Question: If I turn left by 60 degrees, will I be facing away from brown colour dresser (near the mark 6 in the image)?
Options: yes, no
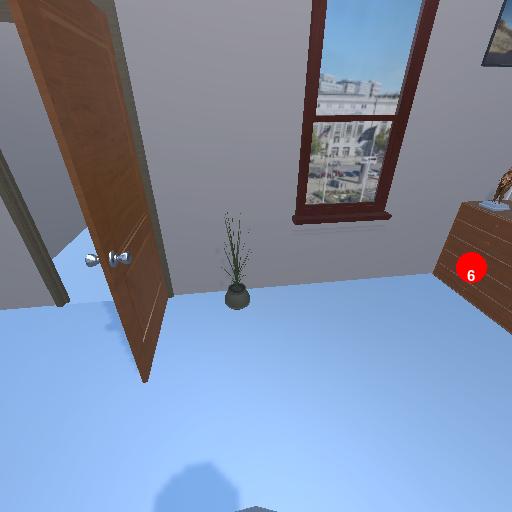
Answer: yes